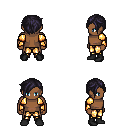
a pixel art fantasy rpg character, male body template, human, dark skin, gold arm armor, gold greaves, raven pixie cut hairstyle, black shoes, four views (front, back, left, right), 2x2 character sprite sheet, small pixel art, hard edges, no anti-aliasing